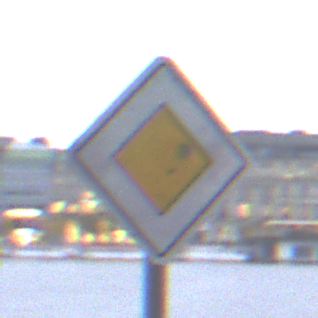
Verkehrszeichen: Vorfahrtsstrasse
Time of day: MorningAfternoon
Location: Outdoor (Urban)
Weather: Overcast
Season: NotSpecified
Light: Natural